Question: This is quite a major problem: the Outlets are not appearing in IB.
To reproduce:
1) I declare a variable to be IBOutlet, for example in my view controller's .h file
'''
@property (nonatomic, strong) IBOutlet UILabel* testlabel;
'''
2) I open the storyboard, click on the viewcontroller.
- If this is a new project, there is no "Outlets" list.
- If this is an old project with outlets already defined, the "Outlets" list contains the previous outlets, but not the one I've added.
Has anyone had the same problem. This is really important, as I can't basically proceed unless I stop using Outlets. I can't find any info about it on the release notes.
I'm adding a video on youtube showing the problem, in case I haven't explained it properly. If I'm forgetting something obvious, I'm happy to be laughed at :) That said, I've always been following these same actions and Outlets have always been in the list.
For clarity, I've removed the ivar declaration as it seemed to get most of the attention.
<URL>
Ok I seem to be hitting a problem seen previously on <URL>. Basically, if I open the custom class drop-down, I see only some "standard" classes, such as UIViewController. If I select any of these, I get the Outlets. For example, for UIViewController I always have that view->View. However, my project's classes are not in the drop-down. Entering the name manually seems to work, but in fact it's not. There must be some indexing issue (except I've already deleted everything from
'''
~/Library/Developer/Xcode/DerivedData/
'''
without success. If you wish to try, I've put my code on <URL>. This doesn't show the Outlets for me, but it does for a number of other people - so it's not a "bug" with the code strictly speaking. It's more an XCode issue. Any help would be welcome!
I think here's the problem, pretty much: look on the right. The drop-down menu doesn't show the "ViewController.h" class. If I enter it manually, it seems to recognise it but in fact I suspect it doesn't. In previous times, I was always seeing the full list of my project's classes in the drop-down menu.
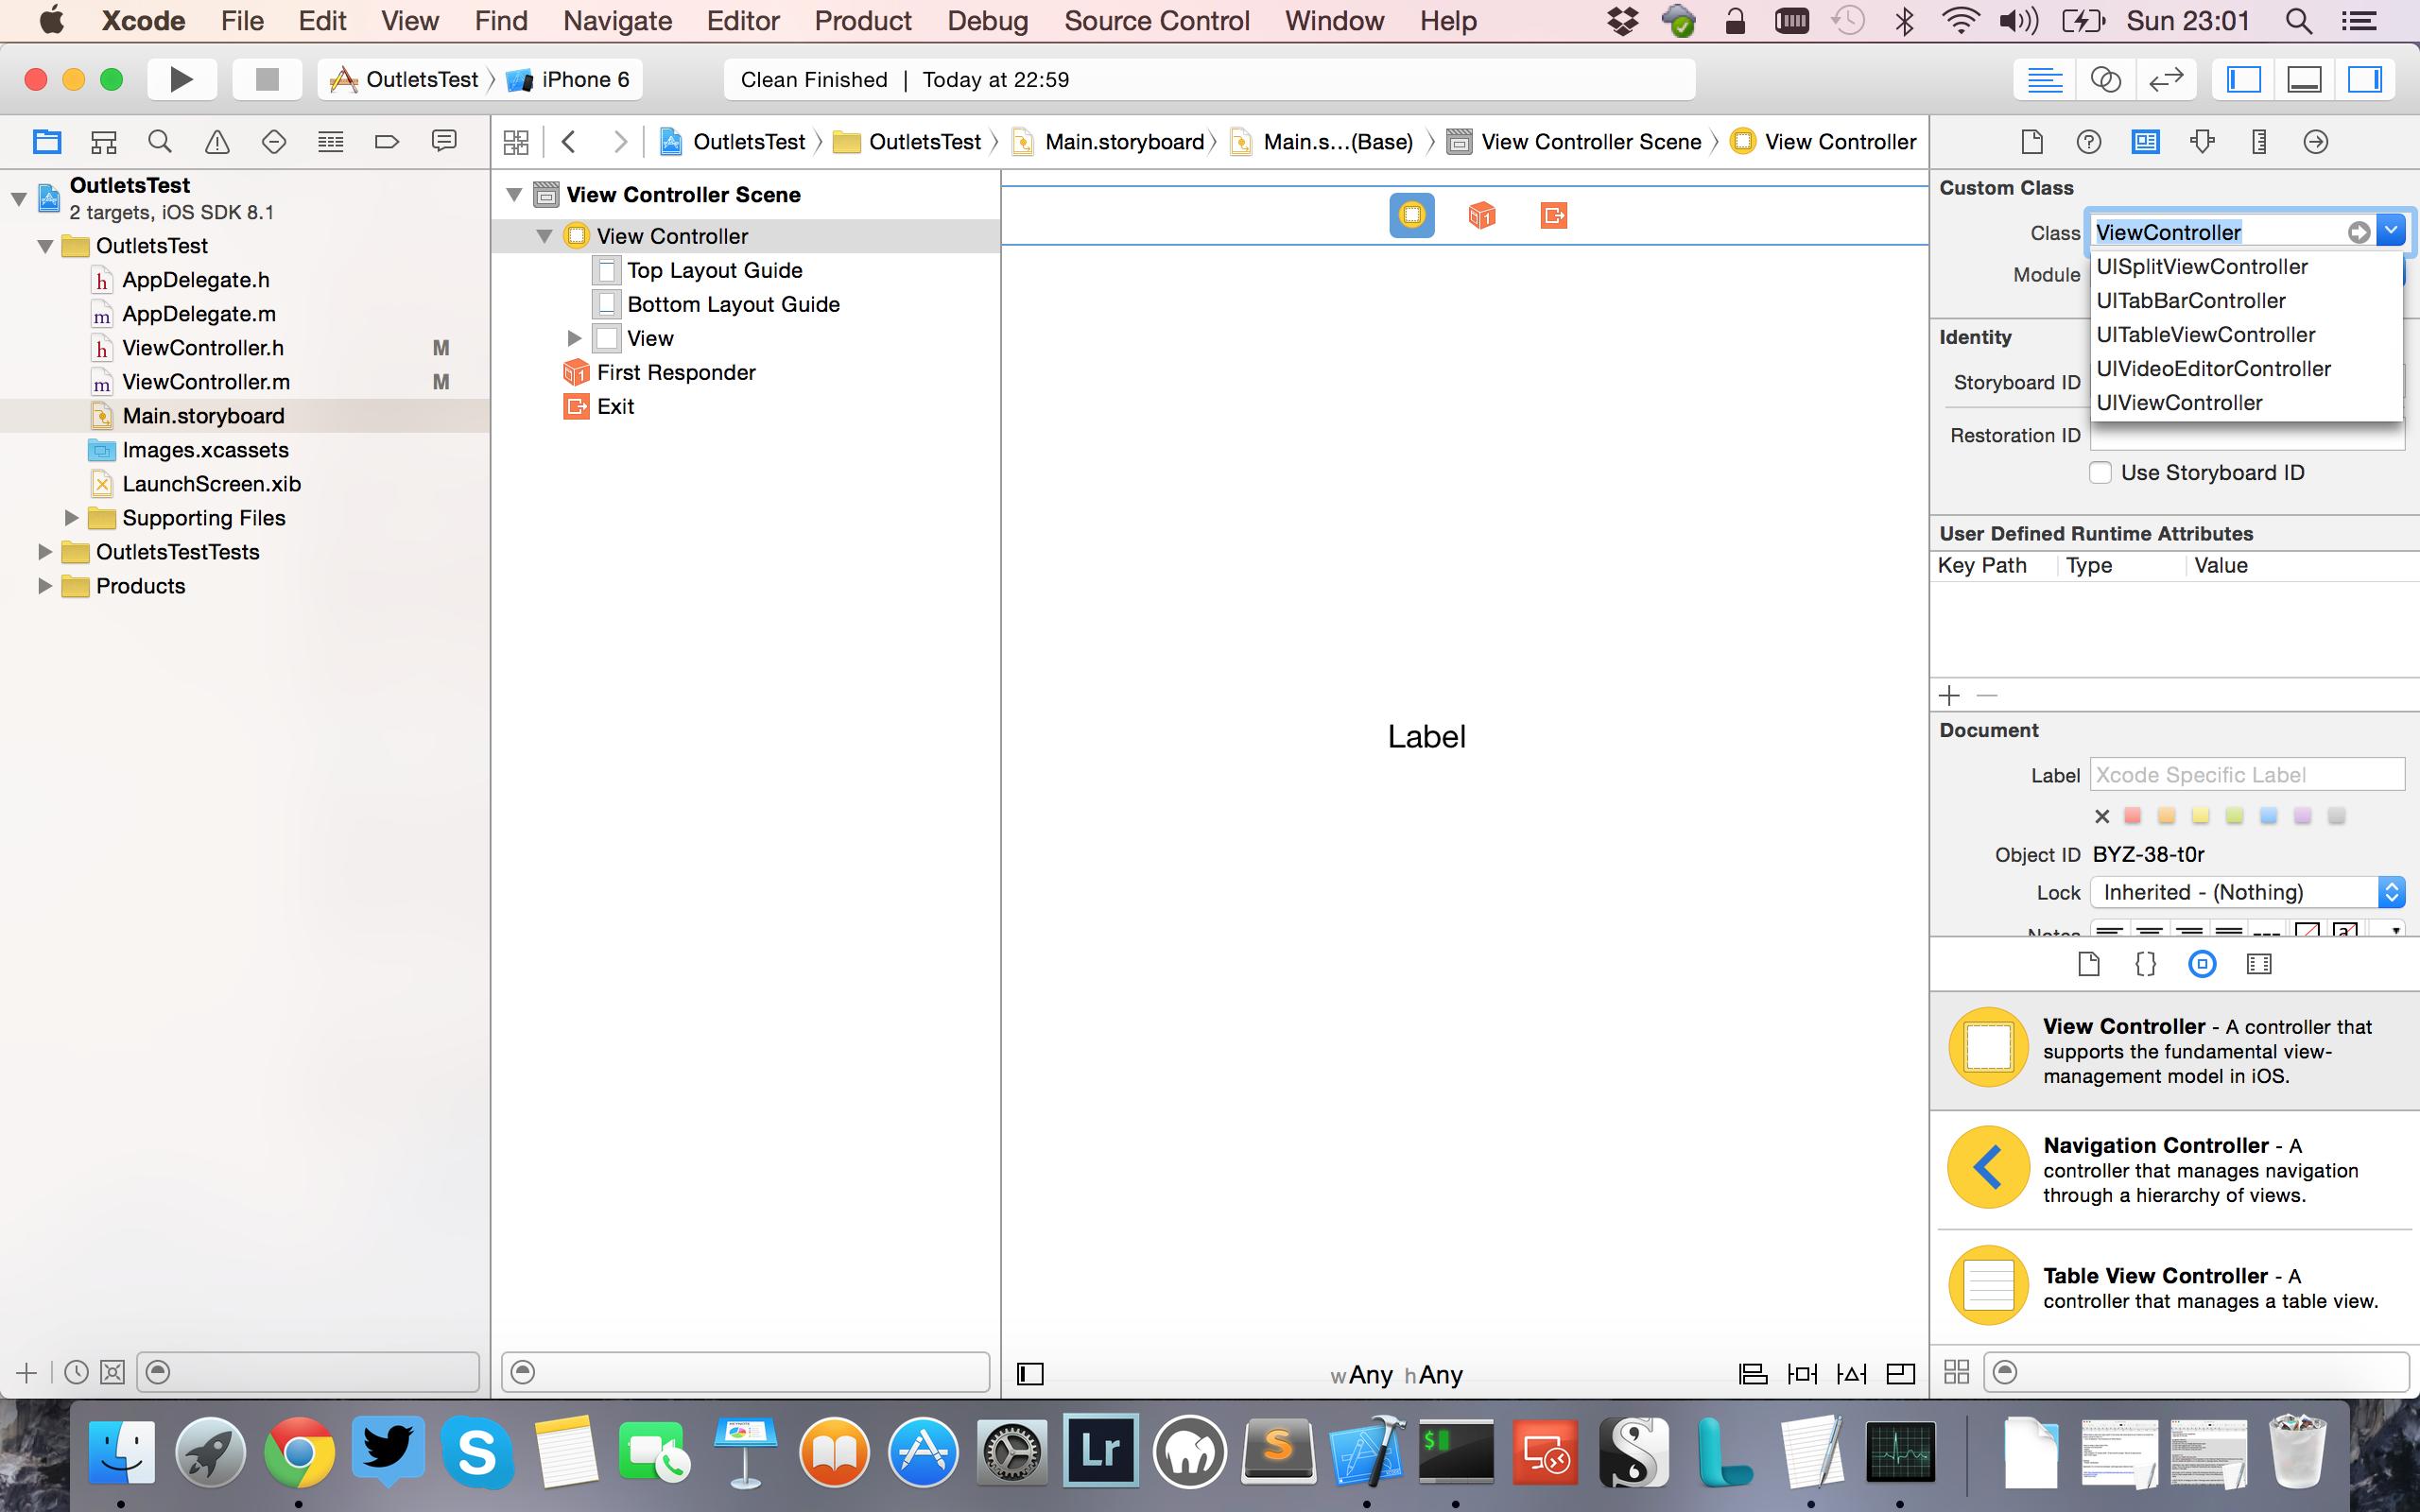
Answer: I've found a "solution", or workaround. Deleting the XCode data is not enough, and it's not enough to just restart it. The following sequence makes the Outlets magically re-appear and work properly:
1. Clean project
2. Close XCode
3. Delete all contents of ~/Library/Developer/Xcode/DerivedData/
4. Restart MacOs
By doing this, when you re-open XCode and it reindexes, it will show the outlets as expected.